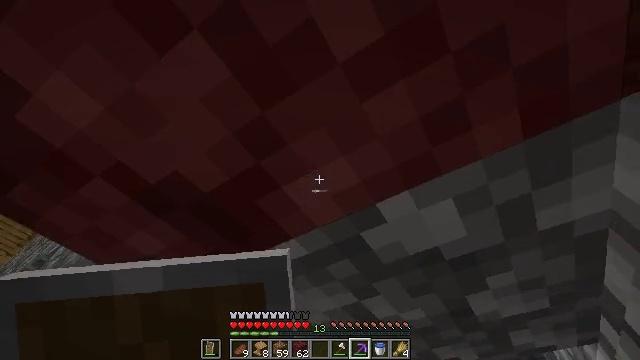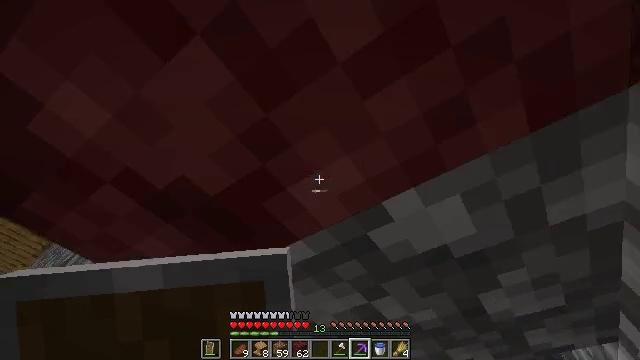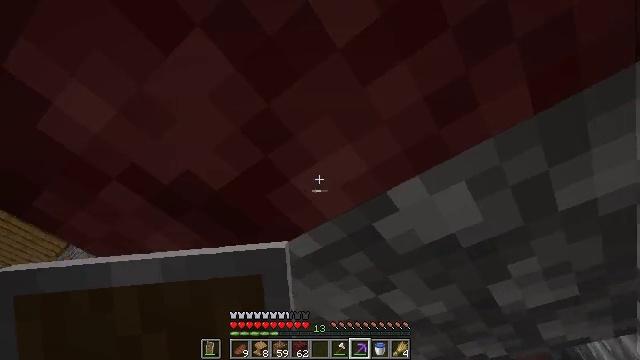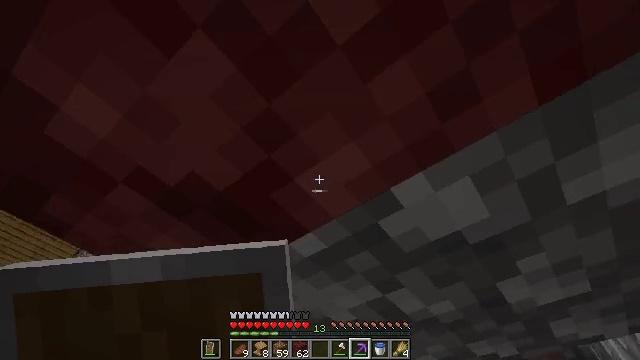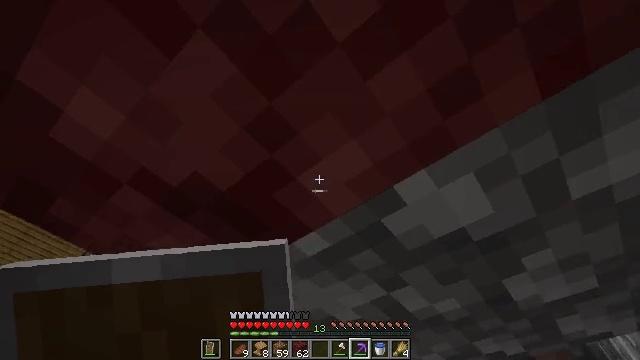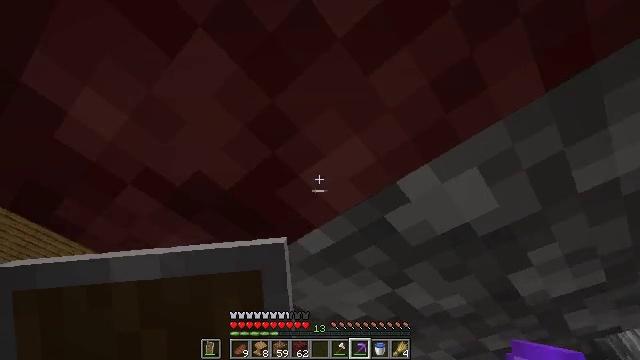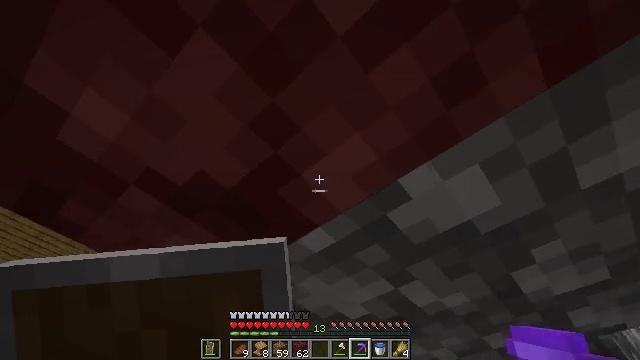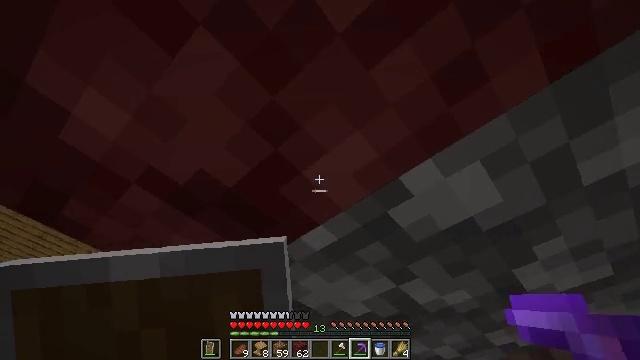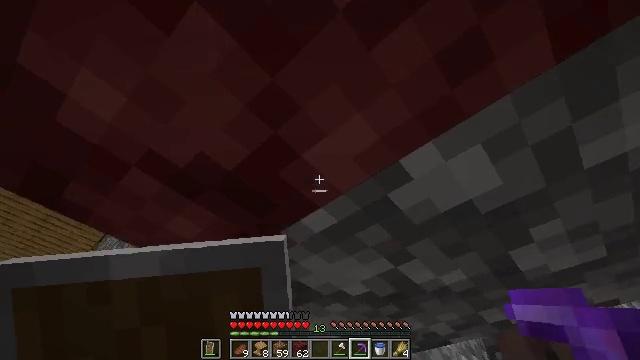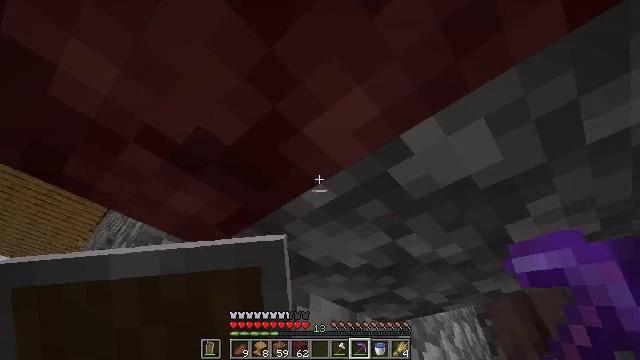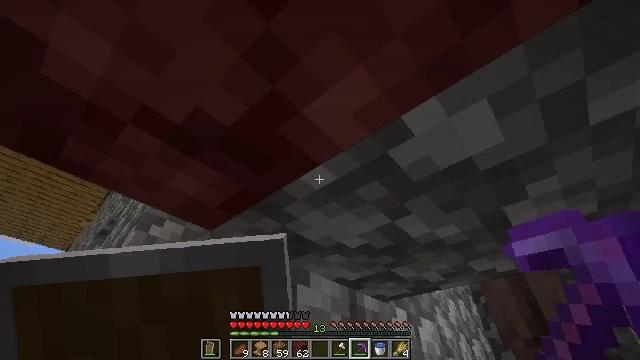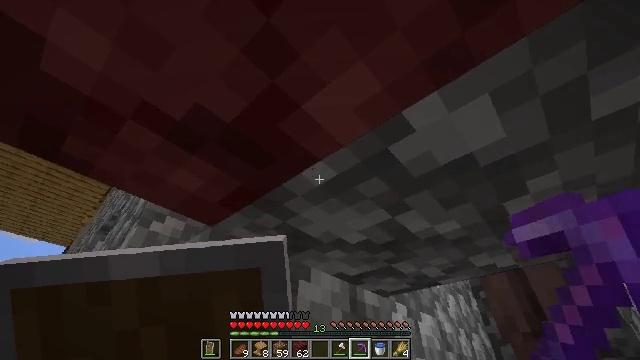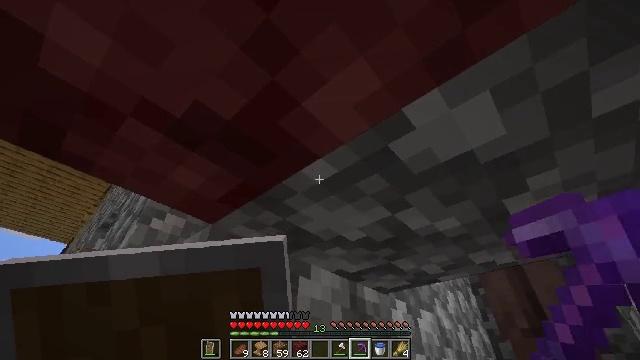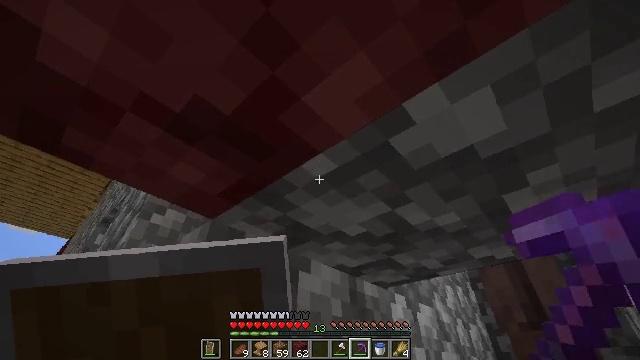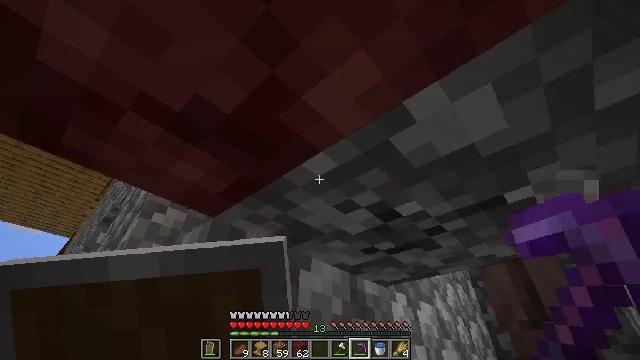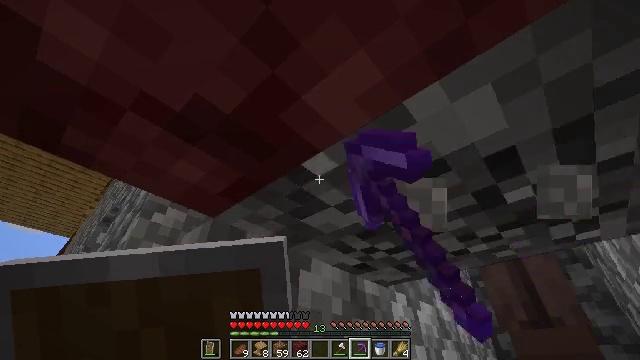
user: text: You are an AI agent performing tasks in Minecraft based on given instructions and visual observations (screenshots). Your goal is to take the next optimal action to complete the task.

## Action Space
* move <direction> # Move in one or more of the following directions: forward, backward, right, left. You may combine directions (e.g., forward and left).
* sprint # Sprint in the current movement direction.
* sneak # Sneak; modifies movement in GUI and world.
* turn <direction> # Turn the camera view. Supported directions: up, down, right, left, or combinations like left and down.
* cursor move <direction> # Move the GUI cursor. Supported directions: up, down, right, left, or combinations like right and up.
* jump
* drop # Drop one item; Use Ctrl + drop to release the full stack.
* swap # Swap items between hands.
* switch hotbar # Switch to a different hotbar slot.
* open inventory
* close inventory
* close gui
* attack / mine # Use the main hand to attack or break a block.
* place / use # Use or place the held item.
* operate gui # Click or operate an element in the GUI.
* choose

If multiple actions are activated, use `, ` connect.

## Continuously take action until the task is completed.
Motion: motion action
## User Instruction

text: Break the cobblestone to create a path.
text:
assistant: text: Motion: turn left
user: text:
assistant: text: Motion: turn left
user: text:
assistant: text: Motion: turn left
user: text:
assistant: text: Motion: turn left
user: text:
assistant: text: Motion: turn left
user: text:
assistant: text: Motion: no_op
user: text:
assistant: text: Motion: no_op
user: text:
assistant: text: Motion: turn down
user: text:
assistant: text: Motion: turn down
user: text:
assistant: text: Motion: turn down
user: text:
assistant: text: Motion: no_op
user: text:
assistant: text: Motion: no_op
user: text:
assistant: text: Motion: turn down
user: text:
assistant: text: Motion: attack / mine
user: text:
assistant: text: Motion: attack / mine
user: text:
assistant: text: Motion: attack / mine
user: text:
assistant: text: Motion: no_op
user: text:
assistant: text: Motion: no_op
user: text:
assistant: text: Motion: no_op
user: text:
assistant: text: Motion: no_op
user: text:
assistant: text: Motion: no_op
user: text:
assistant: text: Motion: no_op
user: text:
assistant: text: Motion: no_op
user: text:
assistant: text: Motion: turn up
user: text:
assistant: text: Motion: turn right and up
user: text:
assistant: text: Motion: turn right and up
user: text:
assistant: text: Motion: turn right and up
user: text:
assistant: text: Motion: turn right
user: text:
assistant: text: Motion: turn right
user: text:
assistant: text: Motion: turn right